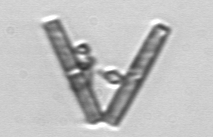
Label: Thalassionema